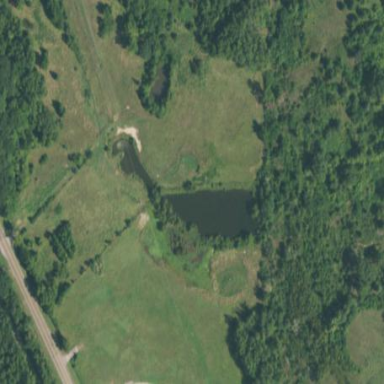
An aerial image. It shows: Peaceful pond surrounded by nature.